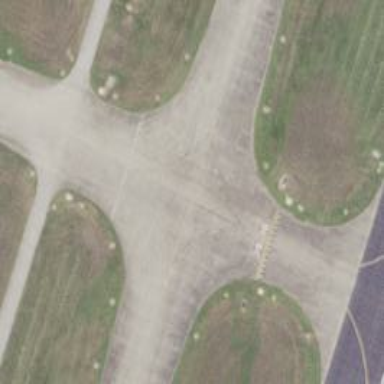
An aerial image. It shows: View of taxiway at the airport.